Interaction volume radius: 5 \u00c5
Interaction volume height: 10 \u00c5
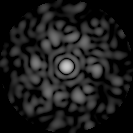
Disorder parameter: 0.8191